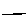
Label: line